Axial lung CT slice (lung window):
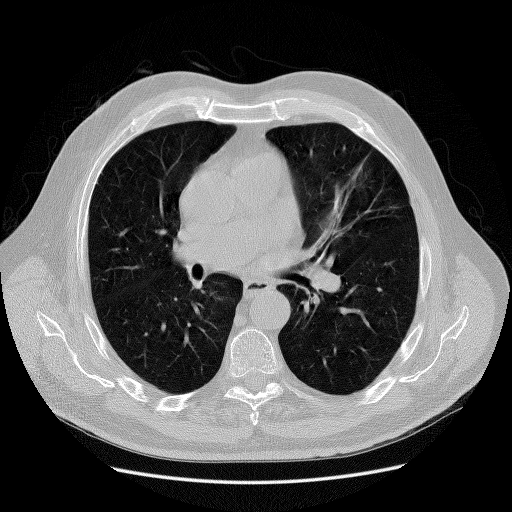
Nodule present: no